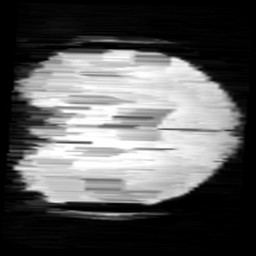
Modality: minIP
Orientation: coronal
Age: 10
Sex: male
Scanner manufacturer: siemens
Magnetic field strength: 3 T
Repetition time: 0.027 s
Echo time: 0.02 s